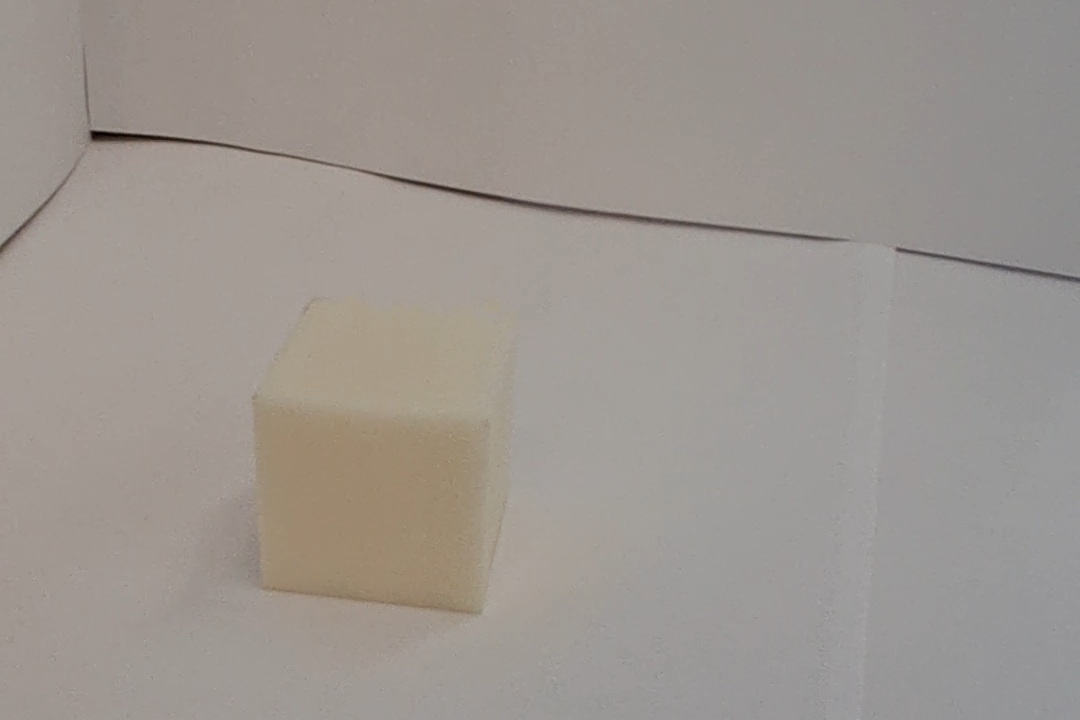
Label: Cuboid